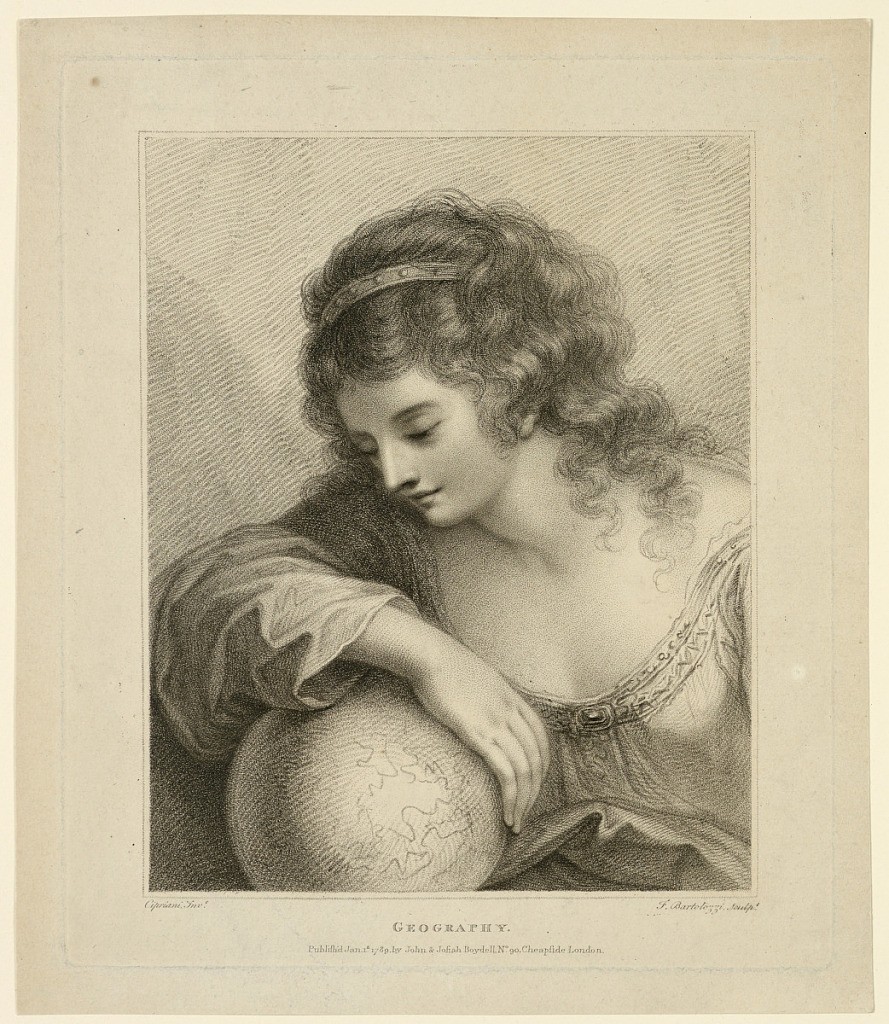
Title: Geography
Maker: Francesco Bartolozzi, Italian, active England, 1727–1815
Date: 1788
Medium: Etching and crayon engraving in brownish-black ink on paper
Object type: Print
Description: Half-figure of a girl gazing at a globe.